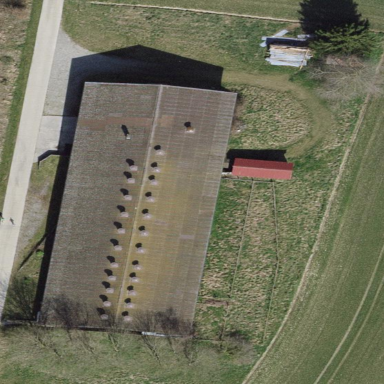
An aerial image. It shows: Farmyard area.